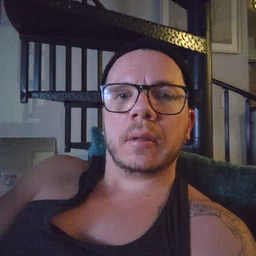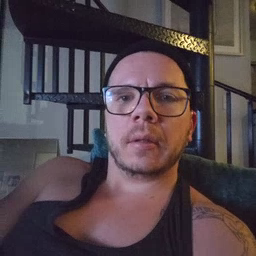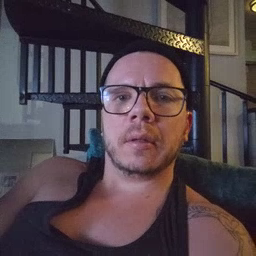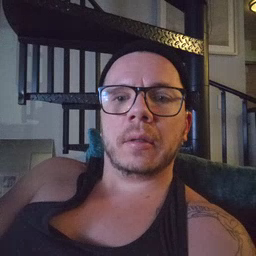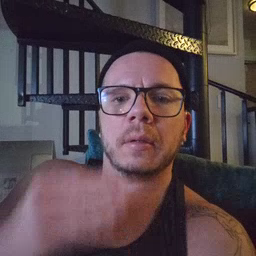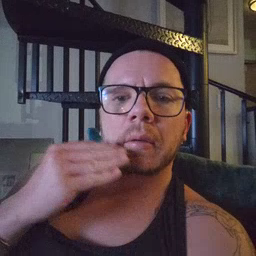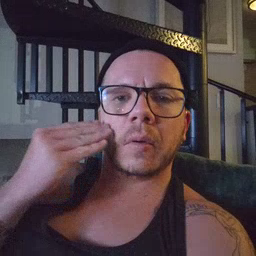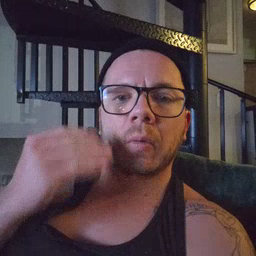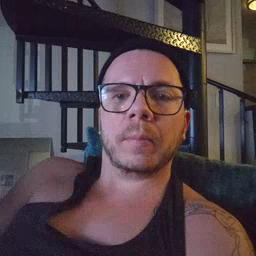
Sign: home